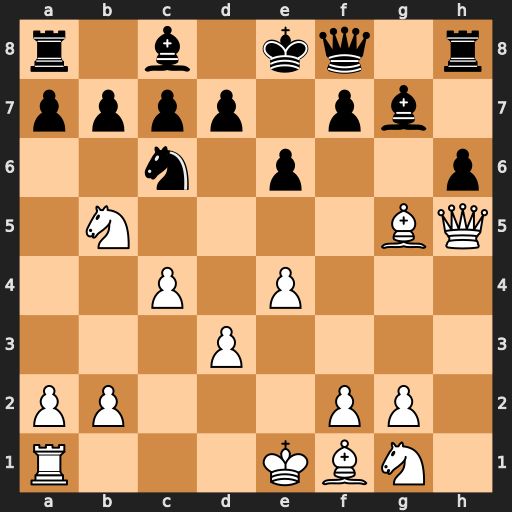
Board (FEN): r1b1kq1r/pppp1pb1/2n1p2p/1N4BQ/2P1P3/3P4/PP3PP1/R3KBN1
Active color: w
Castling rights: Qkq
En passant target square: -
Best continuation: Nxc7#